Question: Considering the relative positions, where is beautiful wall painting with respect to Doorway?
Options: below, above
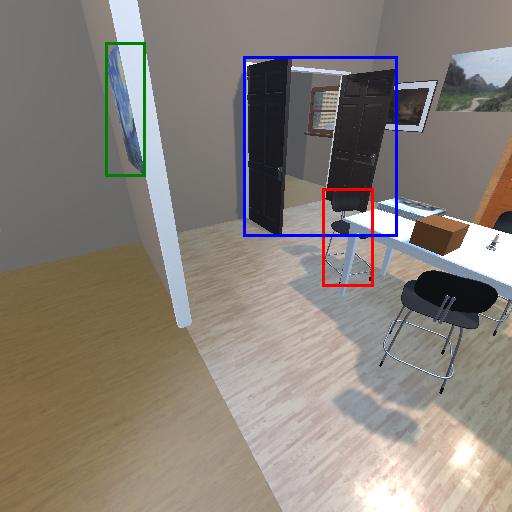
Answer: below